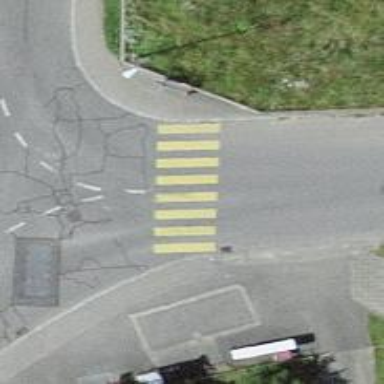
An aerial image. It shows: Uncontrolled zebra crossing with zebra markings.